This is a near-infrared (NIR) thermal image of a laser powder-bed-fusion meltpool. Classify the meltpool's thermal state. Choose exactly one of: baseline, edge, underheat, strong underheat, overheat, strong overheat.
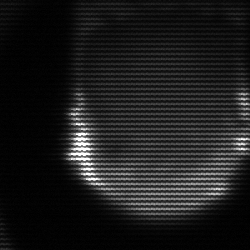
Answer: edge